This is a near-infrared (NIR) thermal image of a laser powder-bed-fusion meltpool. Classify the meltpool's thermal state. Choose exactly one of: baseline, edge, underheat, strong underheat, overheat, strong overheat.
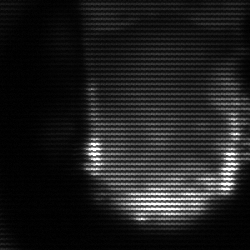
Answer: baseline